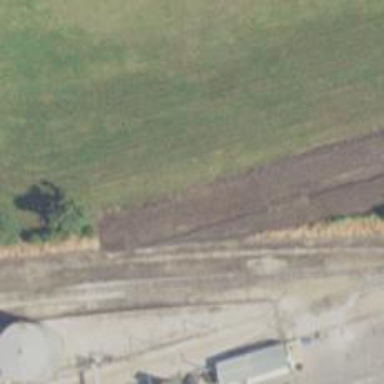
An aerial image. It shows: Rail spur service.